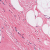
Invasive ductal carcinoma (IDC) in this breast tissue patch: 0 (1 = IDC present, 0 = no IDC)